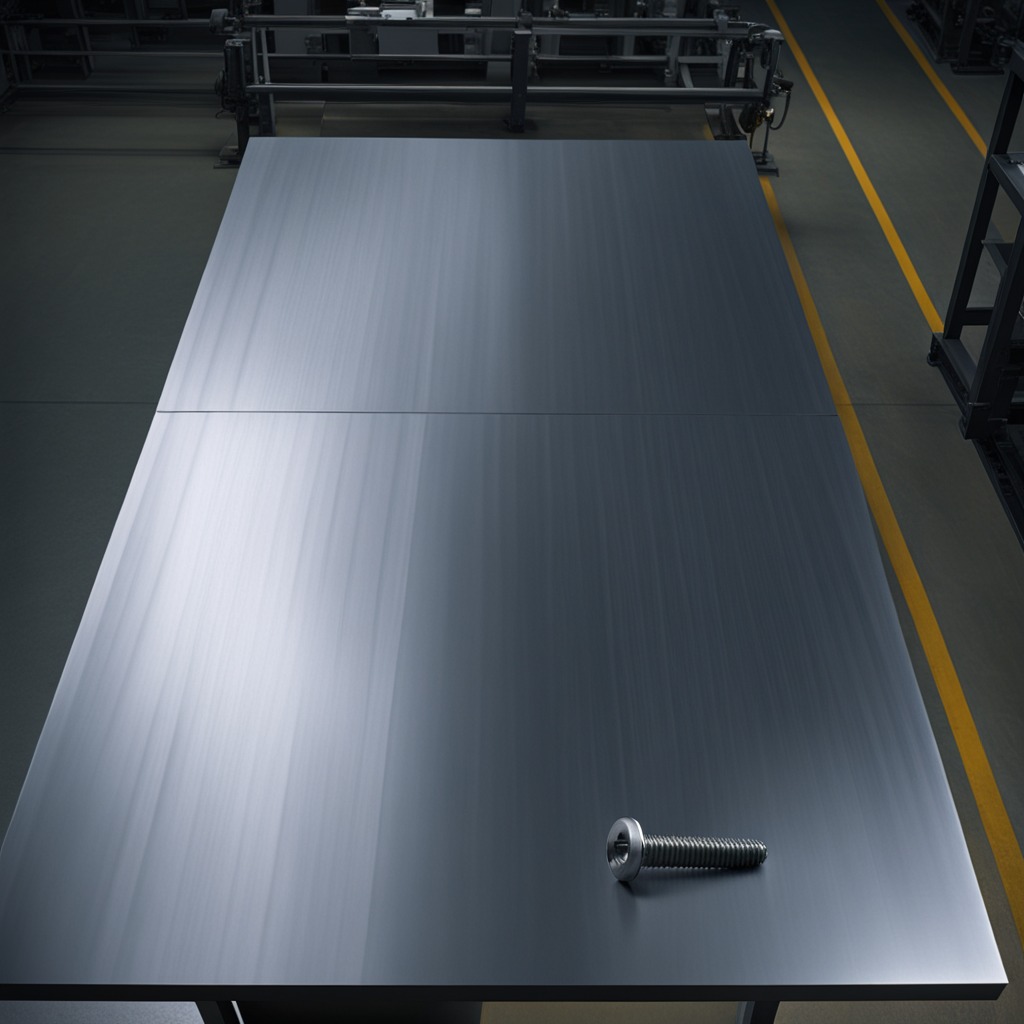
A metal screw is lying on a clean empty table in a basement in the evening.